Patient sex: M
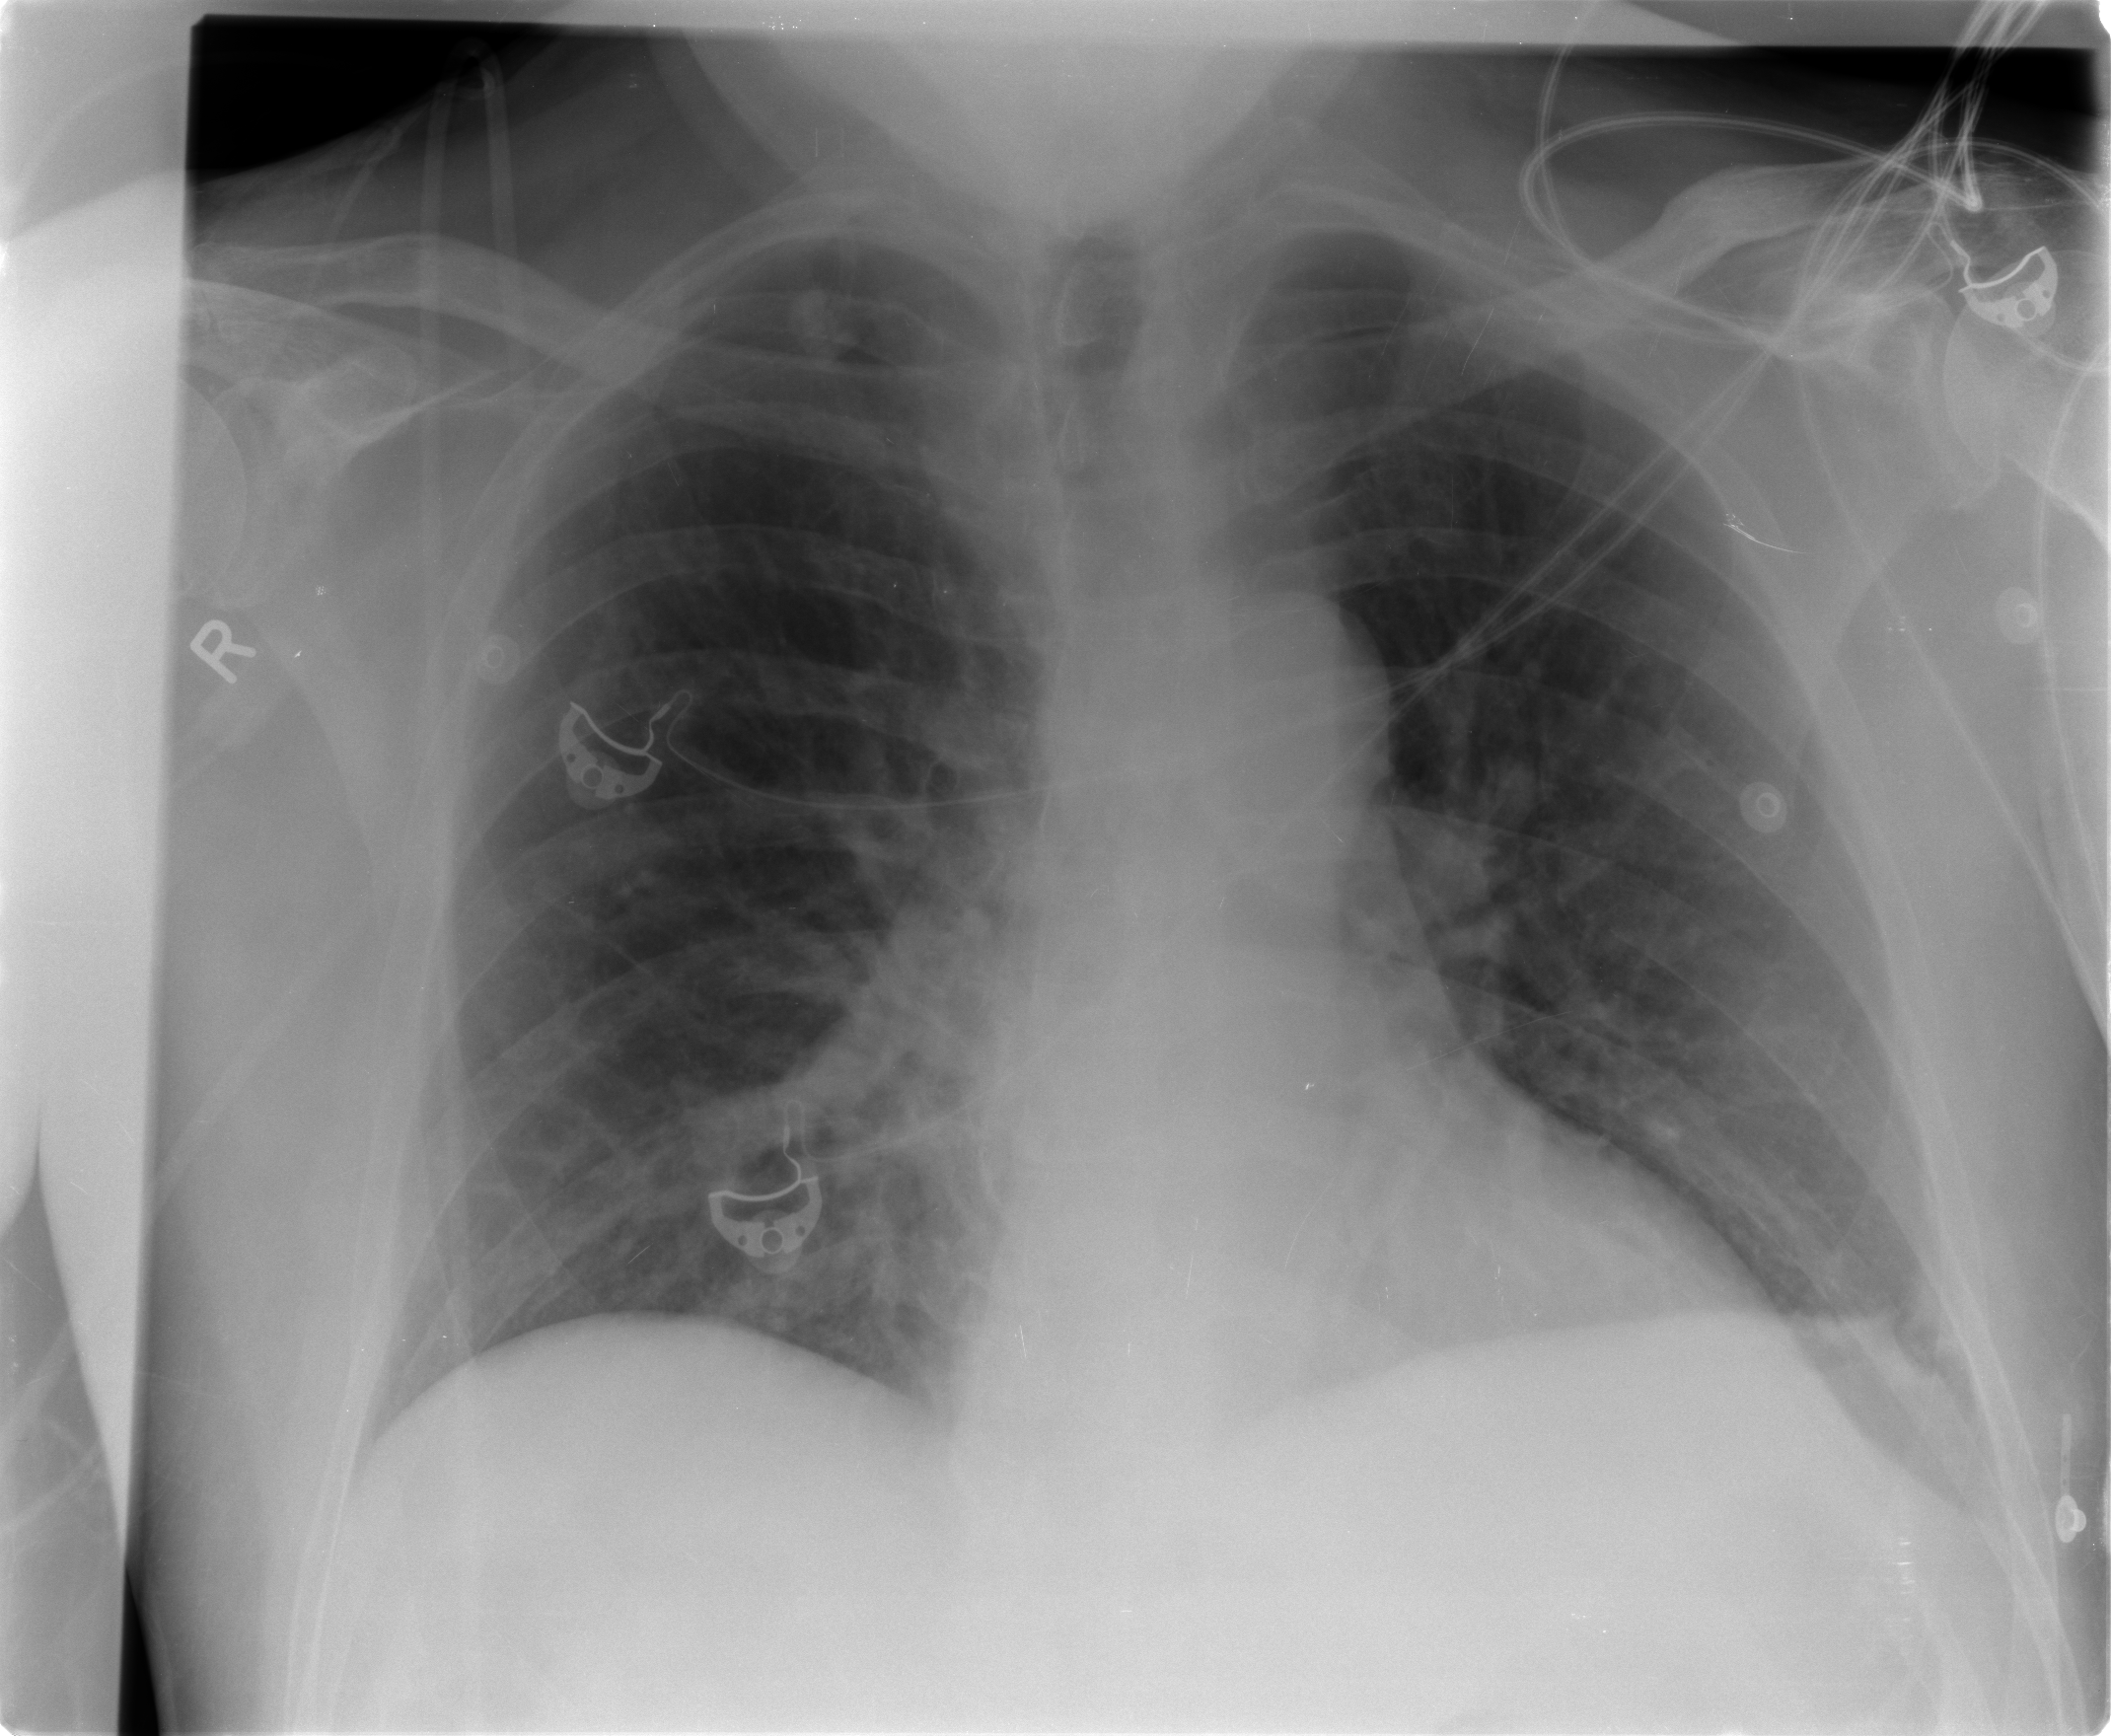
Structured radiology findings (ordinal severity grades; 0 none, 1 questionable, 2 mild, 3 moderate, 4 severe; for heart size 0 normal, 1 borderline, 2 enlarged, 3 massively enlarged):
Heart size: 0
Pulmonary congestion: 2
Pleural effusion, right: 0
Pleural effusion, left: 0
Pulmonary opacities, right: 0
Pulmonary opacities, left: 0
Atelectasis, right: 0
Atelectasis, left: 0